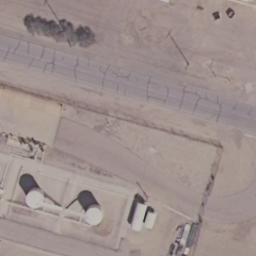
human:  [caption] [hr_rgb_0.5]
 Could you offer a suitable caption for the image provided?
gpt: Two storage tanks are connected to wach other on the ground .

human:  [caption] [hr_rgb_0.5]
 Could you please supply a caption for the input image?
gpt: There are two storage tanks connected on the ground .

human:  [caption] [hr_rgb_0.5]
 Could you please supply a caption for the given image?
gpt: There are two storage tanks on the ground .

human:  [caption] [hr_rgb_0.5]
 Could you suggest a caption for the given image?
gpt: Two storage tanks are connected to each other .

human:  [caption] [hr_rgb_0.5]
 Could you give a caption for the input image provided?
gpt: Two storage tanks are connected to each other on the ground .